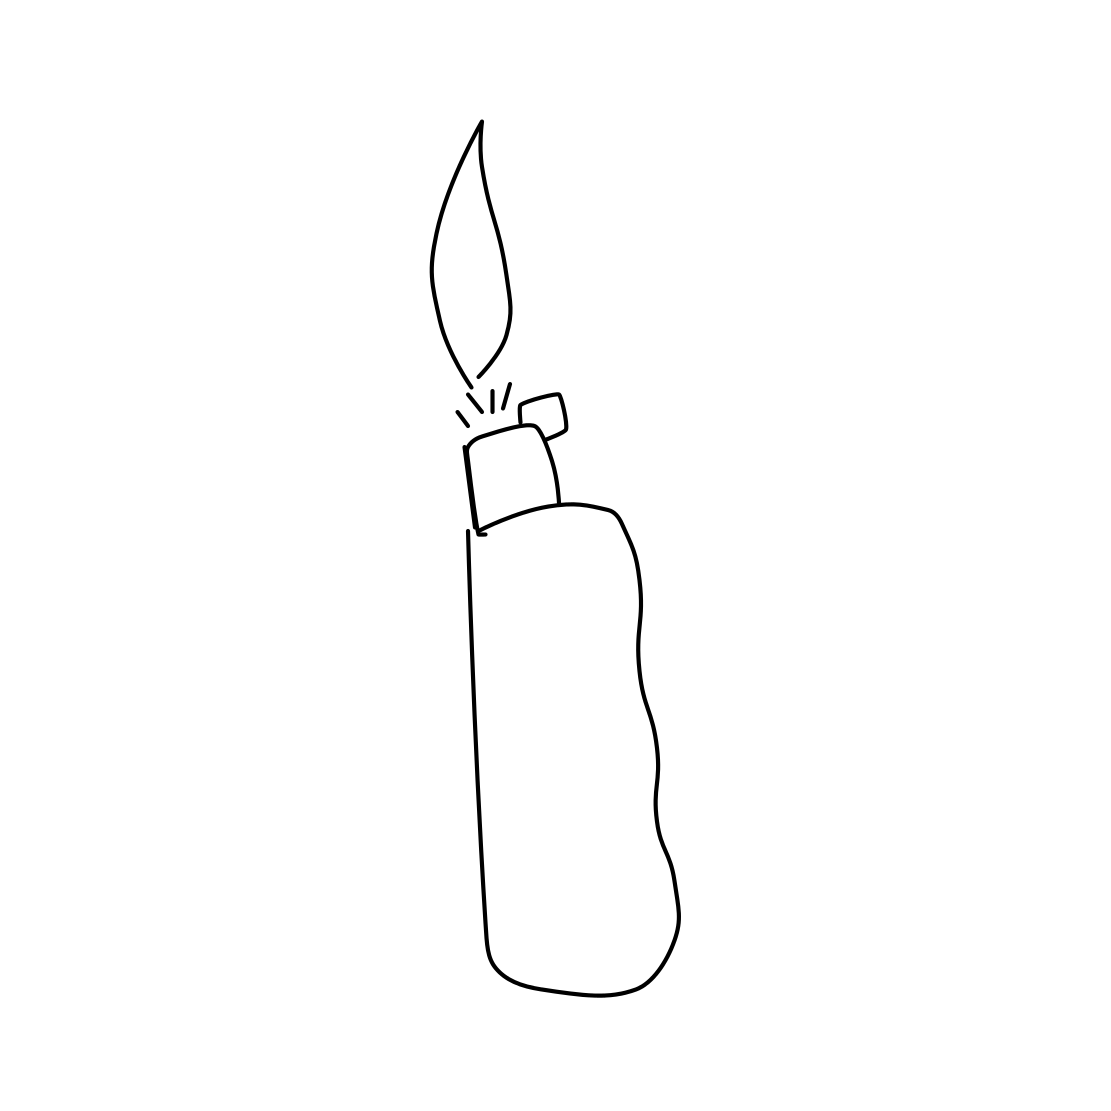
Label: lighter